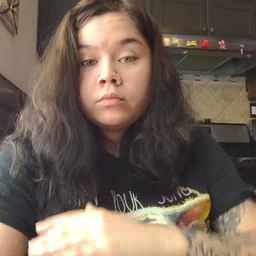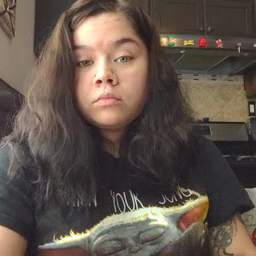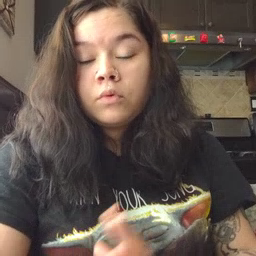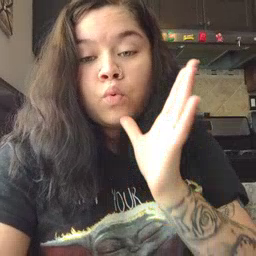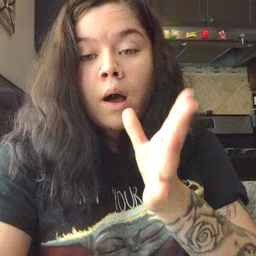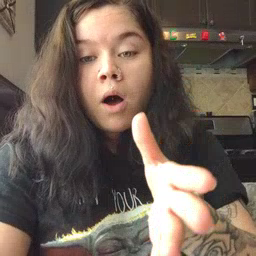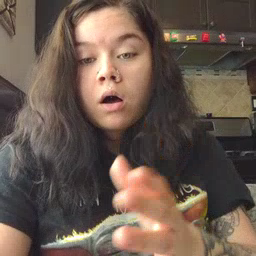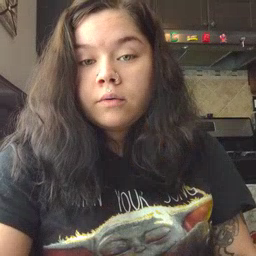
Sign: grandma